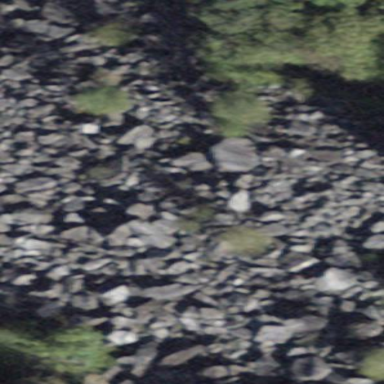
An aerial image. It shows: Natural scree.